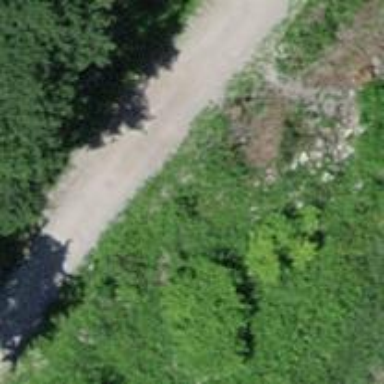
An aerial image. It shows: Path with fine gravel surface.